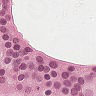
Metastatic tissue present: yes